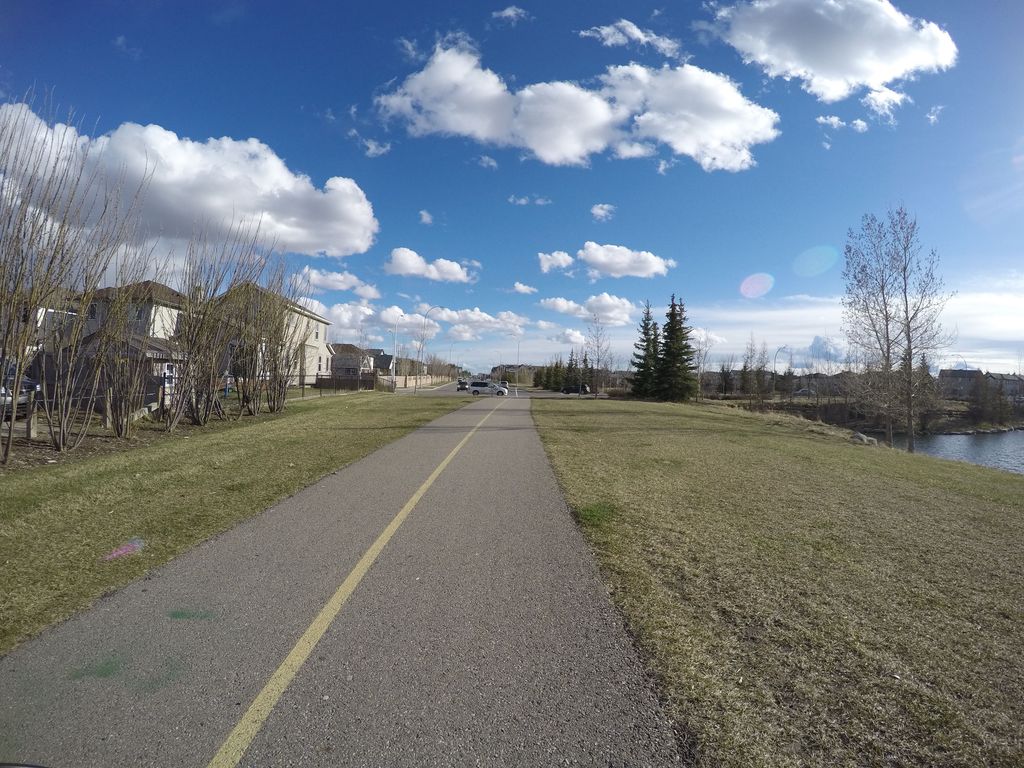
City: calgary